Aerial crown-view tile of a tropical tree (Barro Colorado Island, Panama), acquired 20250715:
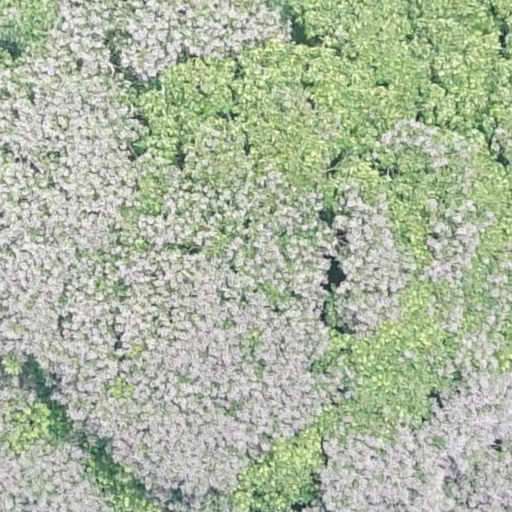
Species: Dipteryx oleifera
GBIF accepted scientific name: Dipteryx oleifera
Crown area: 721.808 m²